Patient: sex M, age 29
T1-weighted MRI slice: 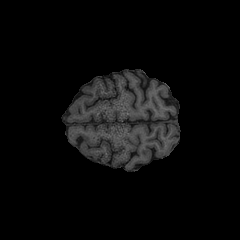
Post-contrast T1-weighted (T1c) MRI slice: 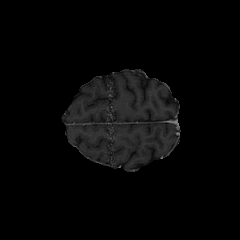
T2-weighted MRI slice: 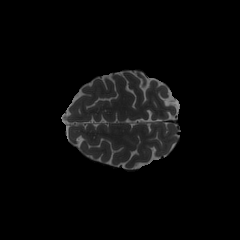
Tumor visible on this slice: no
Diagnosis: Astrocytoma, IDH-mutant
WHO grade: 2